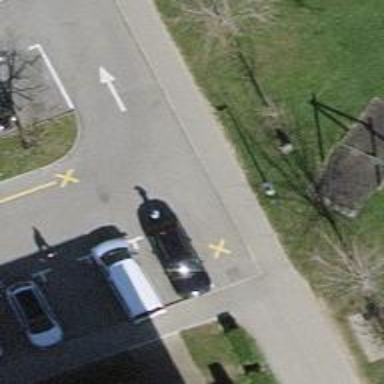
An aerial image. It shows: Road serving as parking aisle.